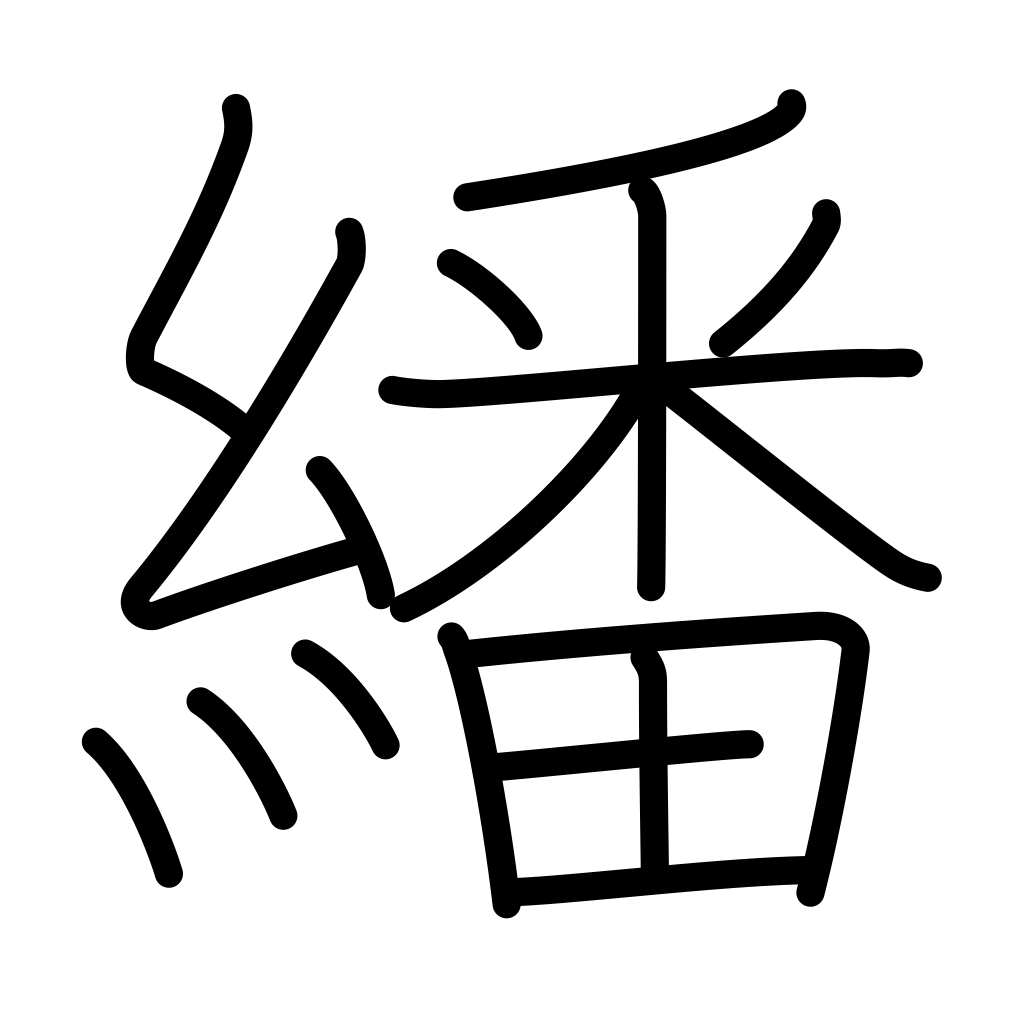
Meaning: peruse